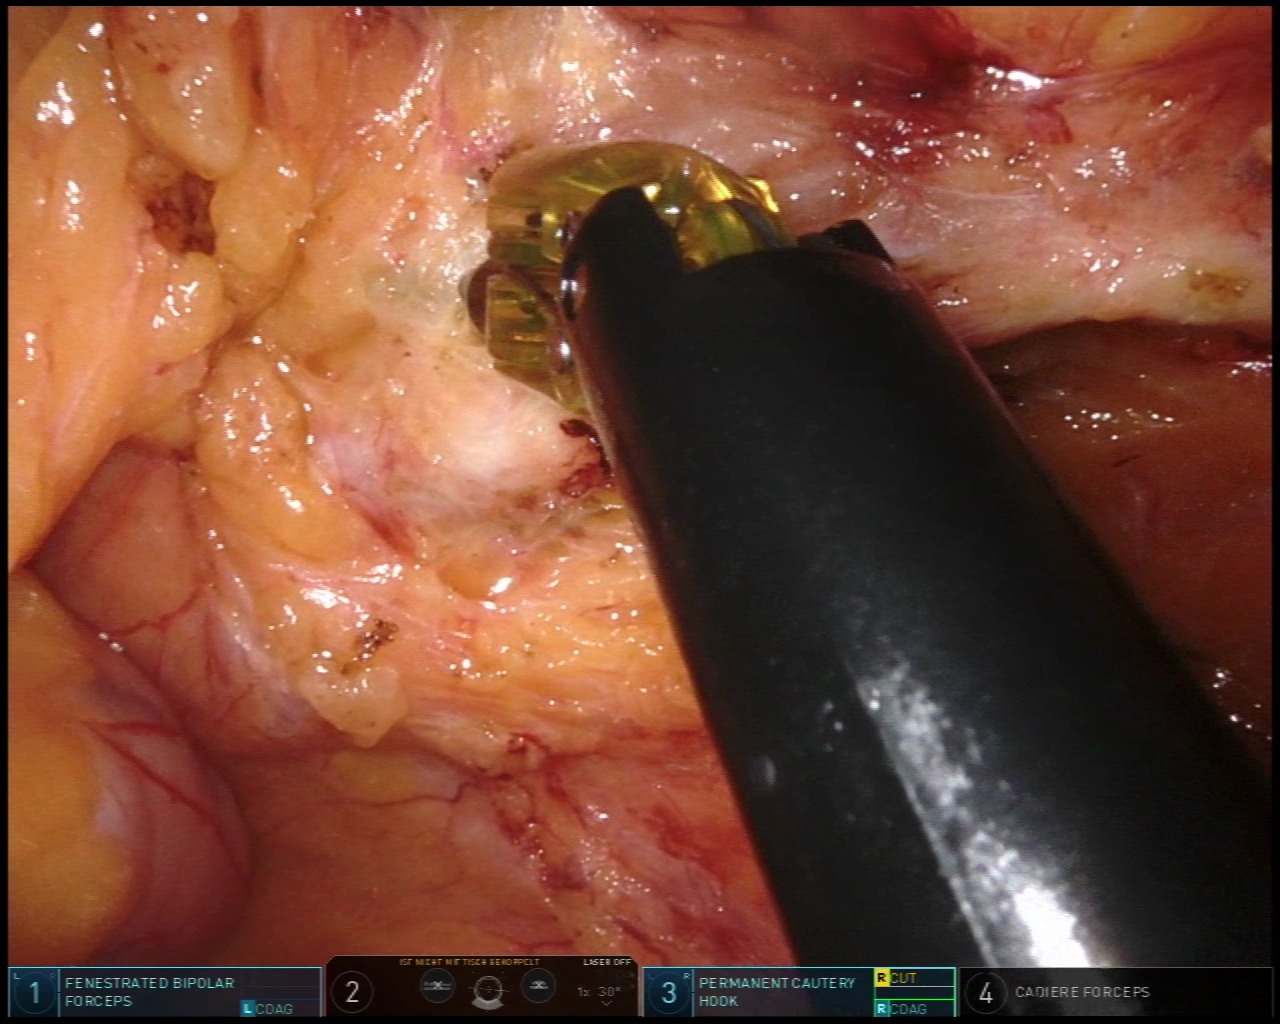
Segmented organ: inferior_mesenteric_artery
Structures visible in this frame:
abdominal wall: no
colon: no
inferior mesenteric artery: yes
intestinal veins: no
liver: no
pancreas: no
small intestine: yes
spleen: no
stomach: no
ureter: no
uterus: no
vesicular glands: no